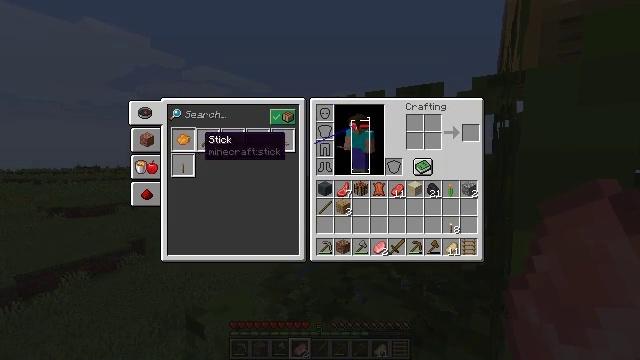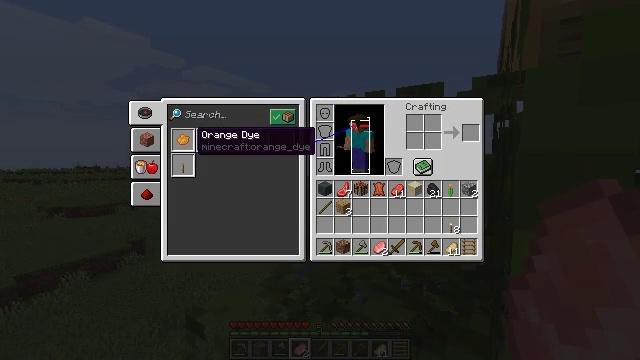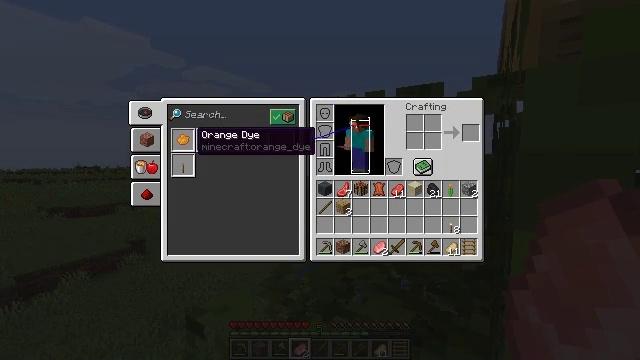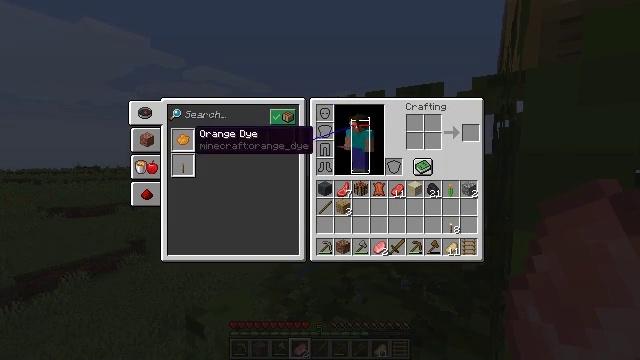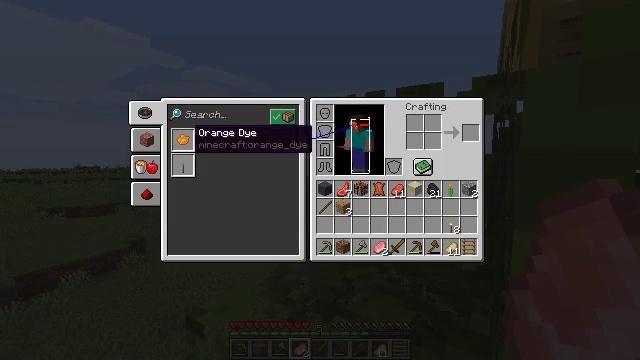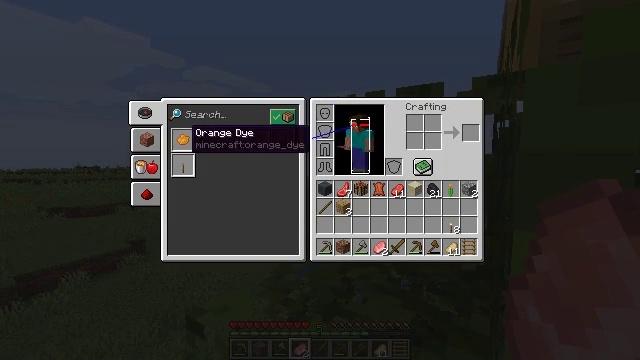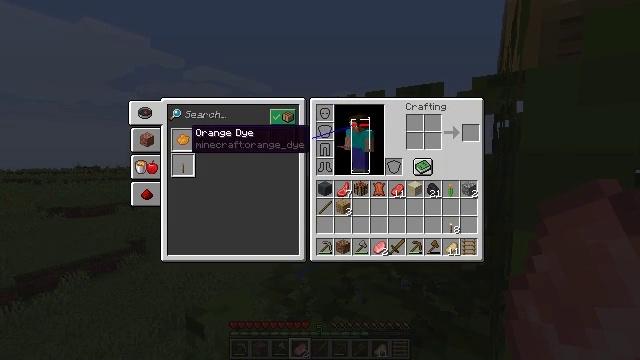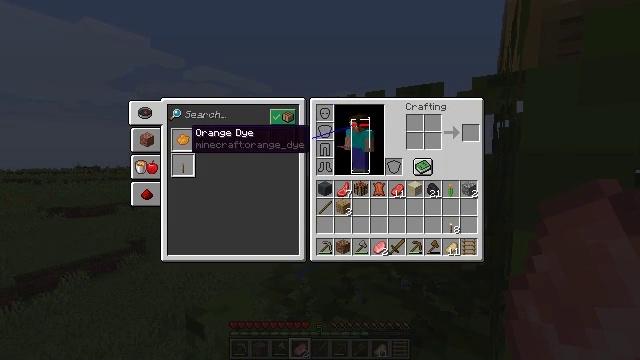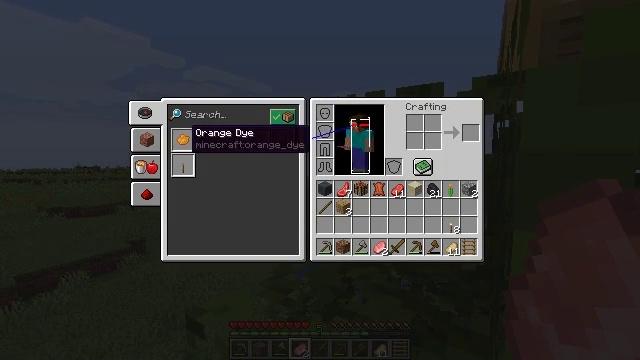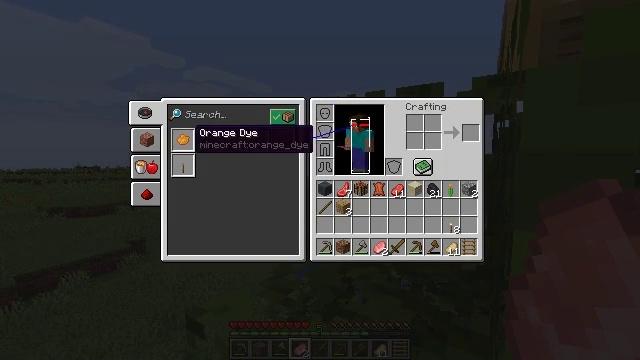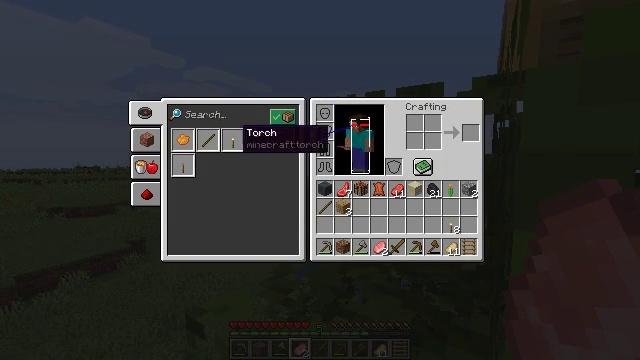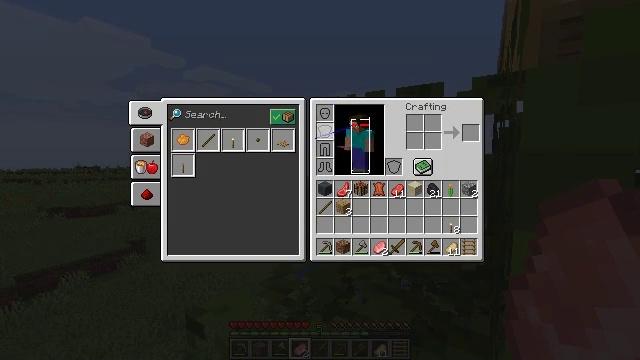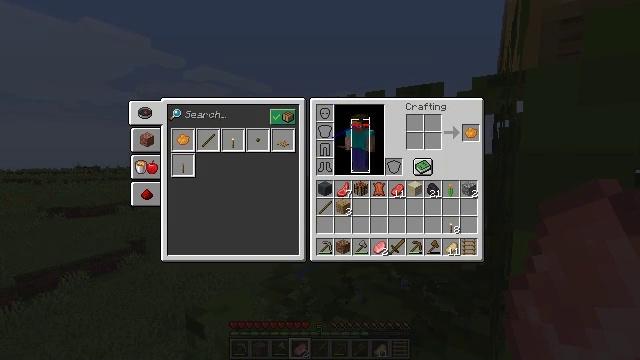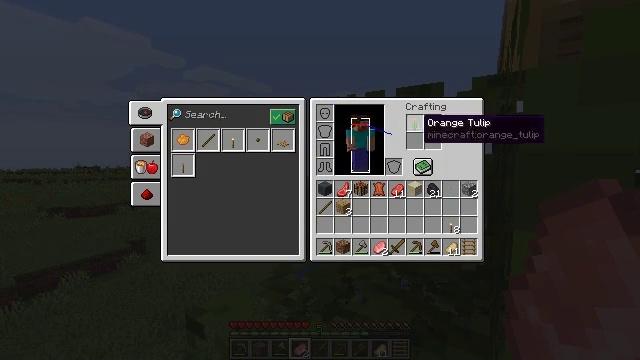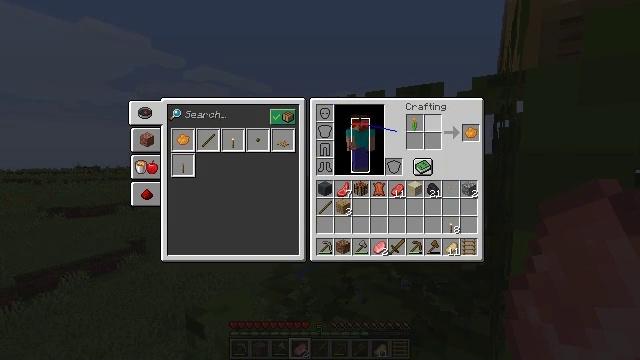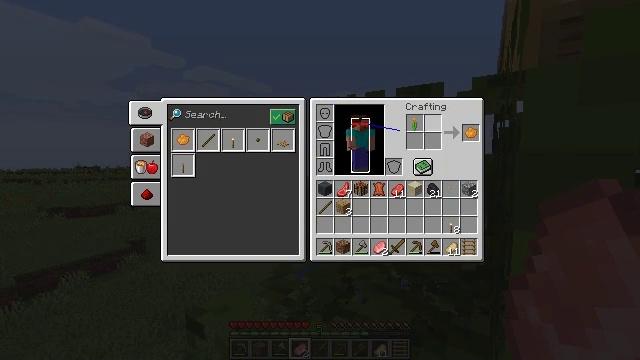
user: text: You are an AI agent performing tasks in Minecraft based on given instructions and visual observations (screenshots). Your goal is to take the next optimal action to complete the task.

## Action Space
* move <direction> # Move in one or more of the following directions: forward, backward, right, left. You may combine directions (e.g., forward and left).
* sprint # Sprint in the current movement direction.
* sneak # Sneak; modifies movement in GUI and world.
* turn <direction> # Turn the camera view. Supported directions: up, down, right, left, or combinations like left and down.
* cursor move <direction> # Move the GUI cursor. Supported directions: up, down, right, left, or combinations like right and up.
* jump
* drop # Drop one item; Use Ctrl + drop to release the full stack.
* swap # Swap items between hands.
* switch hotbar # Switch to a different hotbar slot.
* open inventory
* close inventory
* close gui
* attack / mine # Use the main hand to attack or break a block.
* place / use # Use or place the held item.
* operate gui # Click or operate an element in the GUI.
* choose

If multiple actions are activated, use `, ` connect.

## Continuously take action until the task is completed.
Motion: motion action
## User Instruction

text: Craft orange dye by combining colors.
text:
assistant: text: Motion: no_op
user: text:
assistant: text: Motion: no_op
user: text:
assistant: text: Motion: no_op
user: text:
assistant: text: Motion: no_op
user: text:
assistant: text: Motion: no_op
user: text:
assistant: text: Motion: no_op
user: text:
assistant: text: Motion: operate gui
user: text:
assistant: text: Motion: operate gui
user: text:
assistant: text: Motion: no_op
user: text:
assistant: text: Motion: cursor move right
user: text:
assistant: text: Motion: cursor move right
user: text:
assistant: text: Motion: cursor move right
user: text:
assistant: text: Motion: cursor move right
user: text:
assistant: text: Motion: cursor move right
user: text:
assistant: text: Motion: no_op
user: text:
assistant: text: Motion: cursor move right
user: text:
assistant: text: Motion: no_op
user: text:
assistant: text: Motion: cursor move right
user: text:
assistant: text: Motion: sneak
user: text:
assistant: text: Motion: sneak
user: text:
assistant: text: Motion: sneak
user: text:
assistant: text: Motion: sneak
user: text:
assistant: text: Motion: sneak
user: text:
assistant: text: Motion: sneak, cursor move right
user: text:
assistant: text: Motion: sneak
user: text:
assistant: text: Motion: sneak
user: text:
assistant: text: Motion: sneak
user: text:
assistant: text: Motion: sneak, operate gui
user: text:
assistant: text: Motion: sneak, operate gui
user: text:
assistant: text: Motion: sneak, operate gui